Question: I need to hide the context menu of Ribbon Control

I tried
'''
<Ribbon.ContextMenu><ContextMenu Visibility="Hidden"></ContextMenu></Ribbon.ContextMenu>
'''
This did the job upto some extent. ie it disables context menu when right clicked on empty space. But when i right click on a ribbon button, still the context menu appears. How can i disable this?
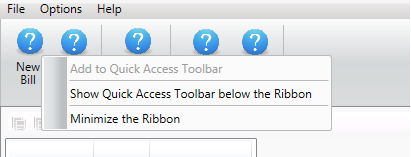
Answer: Ribbon is a ribbon, you should not disable its features. If your "ribbon" really looks like this, consider using toolbars.
That being said, you can disable context menus by setting them to null on all controls on all levels of hierarchy:
'''
<Ribbon ContextMenu="{x:Null}">
<RibbonTab Header="abc" ContextMenu="{x:Null}">
<RibbonGroup Header="abc" ContextMenu="{x:Null}">
<RibbonButton Content="abc" ContextMenu="{x:Null}"/>
</RibbonGroup>
</RibbonTab>
</Ribbon>
'''